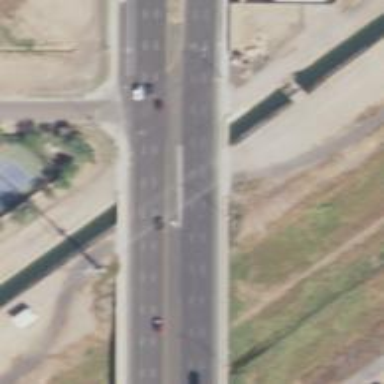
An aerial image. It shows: Unmarked road crossing.